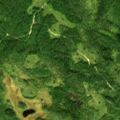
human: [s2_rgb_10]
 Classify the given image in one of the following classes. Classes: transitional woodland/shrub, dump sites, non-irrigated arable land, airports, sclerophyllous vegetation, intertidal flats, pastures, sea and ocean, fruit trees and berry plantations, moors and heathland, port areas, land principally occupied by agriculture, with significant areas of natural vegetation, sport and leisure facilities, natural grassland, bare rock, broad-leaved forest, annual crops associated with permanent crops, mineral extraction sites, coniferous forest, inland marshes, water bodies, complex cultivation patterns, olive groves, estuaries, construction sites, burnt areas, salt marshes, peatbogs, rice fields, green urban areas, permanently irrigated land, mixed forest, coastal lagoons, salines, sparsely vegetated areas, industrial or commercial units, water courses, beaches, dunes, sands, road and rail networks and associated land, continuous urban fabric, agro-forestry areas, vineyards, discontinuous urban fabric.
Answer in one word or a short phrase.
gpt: coniferous forest, mixed forest, transitional woodland/shrub